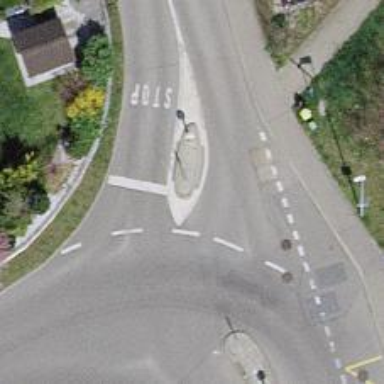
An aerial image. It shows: Stop road.